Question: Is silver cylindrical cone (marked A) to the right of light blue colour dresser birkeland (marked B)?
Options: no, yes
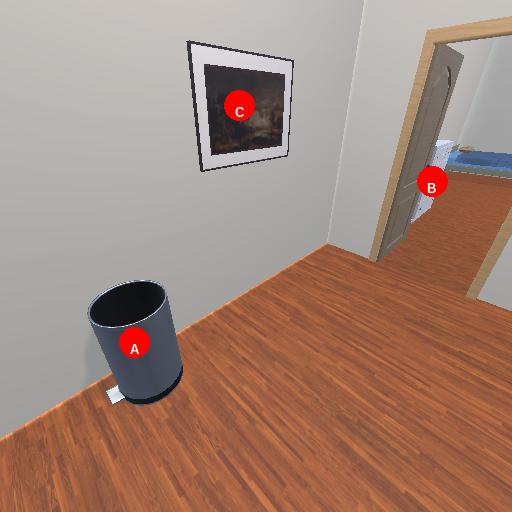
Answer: no